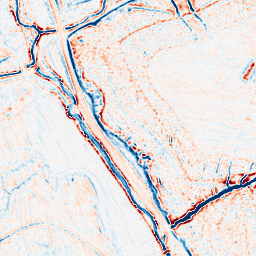
Category: edge_preserving
Decomposition family: bilateral
Decomposition parameters: d: 9
sigma_color: 75
sigma_space: 100
Upsampling method: bilinear
Upsampling parameters: scale: 4
Upsampling scale: 4